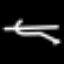
Label: line